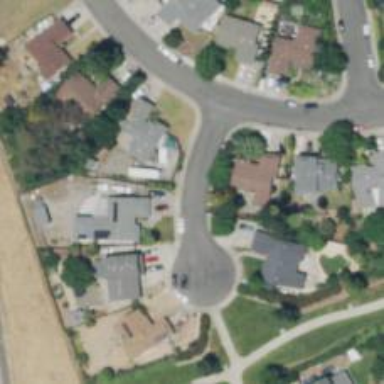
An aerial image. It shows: Residential road.